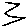
Label: zigzag